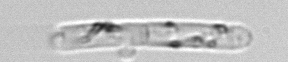
Label: Dactyliosolen_fragilissimus